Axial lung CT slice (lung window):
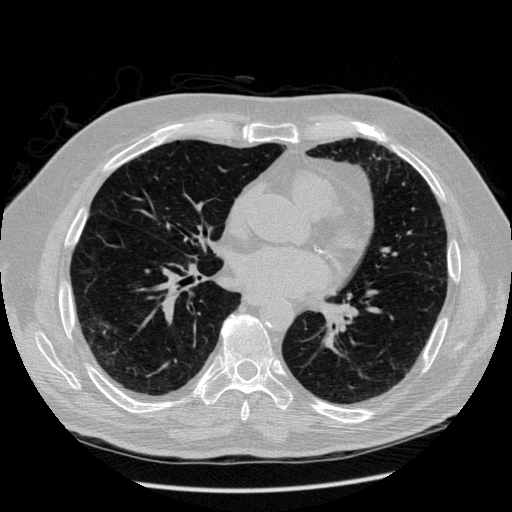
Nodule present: no